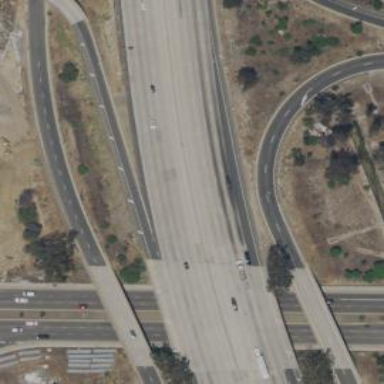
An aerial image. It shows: Motorway.